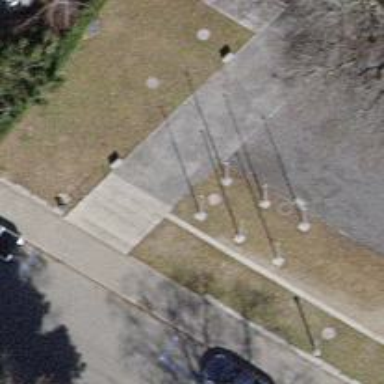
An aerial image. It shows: Flagpole structure.